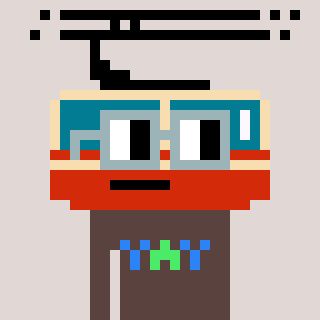
a pixel art character with square dark gray glasses, a tram wagon-shaped head and a darkbrown-colored body on a warm background